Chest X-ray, AP view. Patient: 62 years old, sex M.
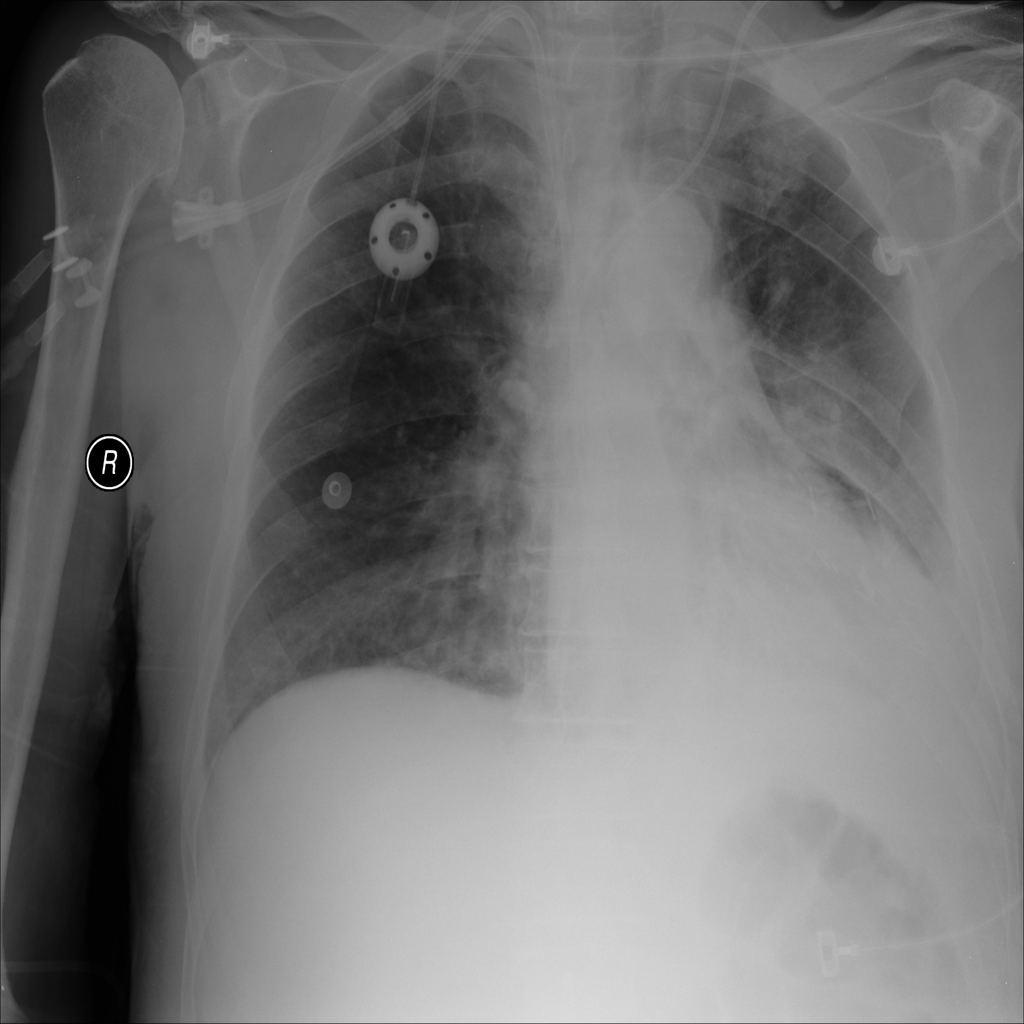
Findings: Infiltration